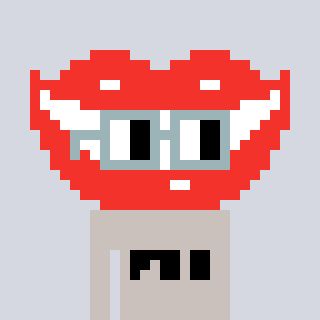
a pixel art character with square dark gray glasses, a smile-shaped head and a foggrey-colored body on a cool background